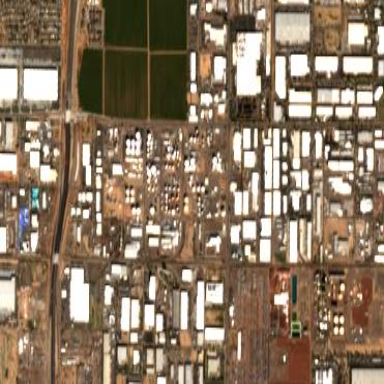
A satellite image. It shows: Industrial area.